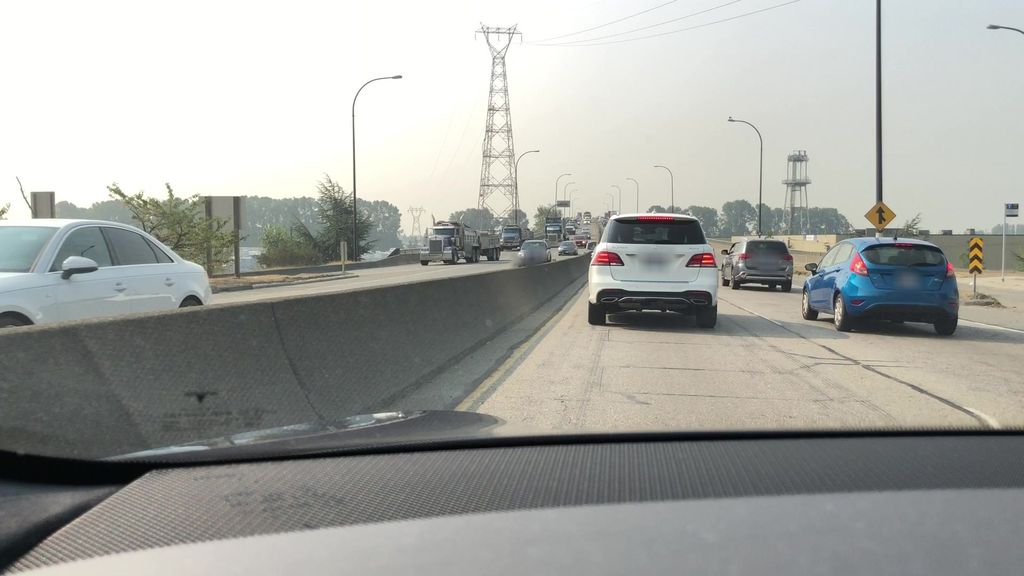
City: vancouver